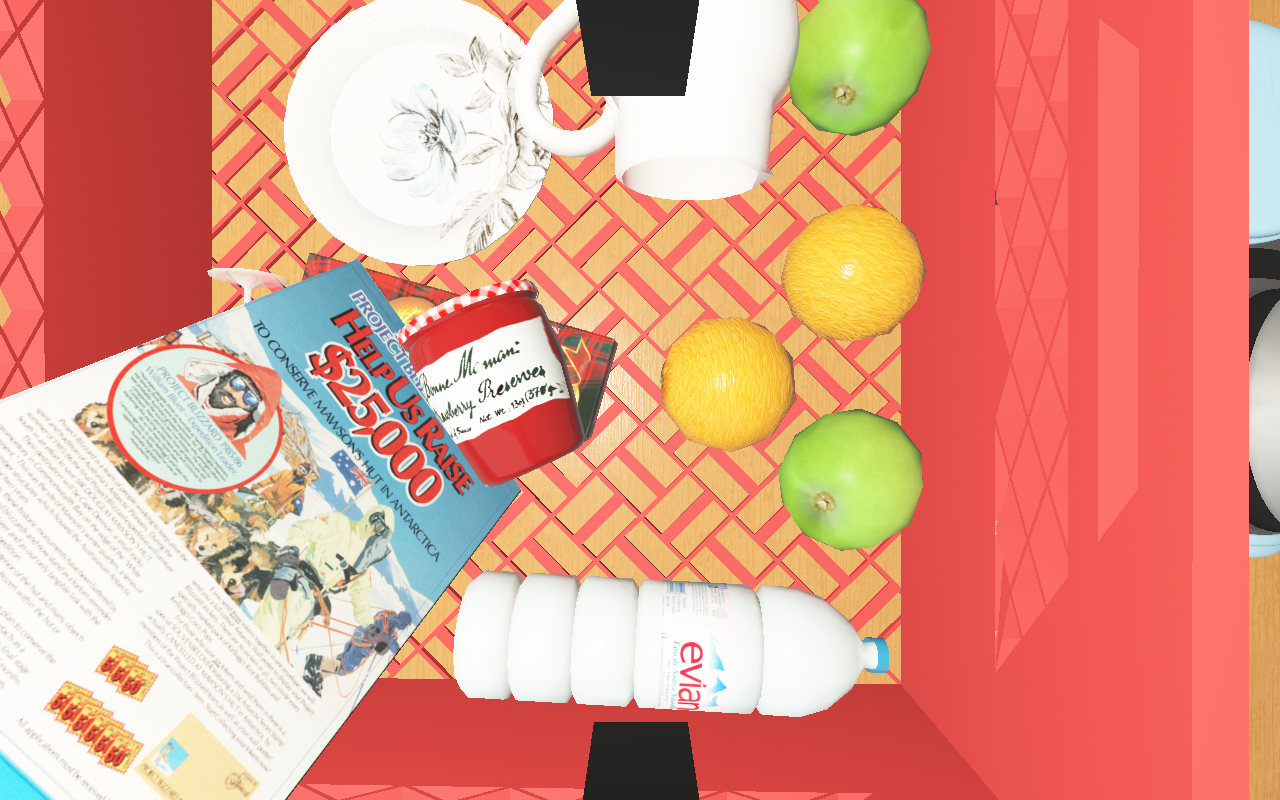
Objects in the scene:
water bottle
apple
apple
orange
plate
glass
jam jar
biscuit box